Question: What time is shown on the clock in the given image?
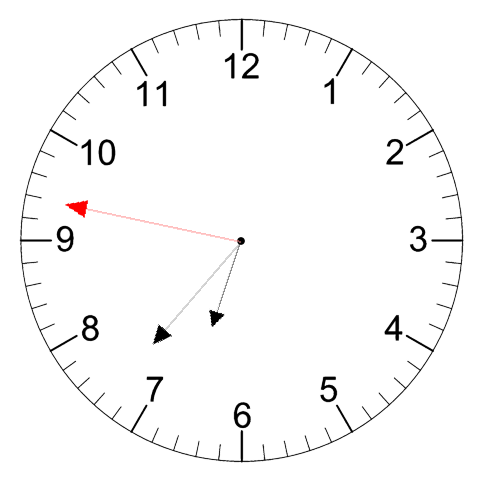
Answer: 06:36:47